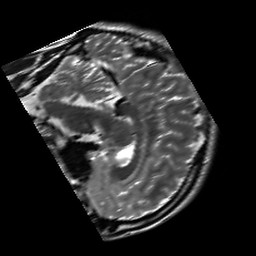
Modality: T2w
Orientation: sagittal
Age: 22
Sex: male
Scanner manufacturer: siemens
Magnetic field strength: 3 T
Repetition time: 7 s
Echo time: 0.09 s